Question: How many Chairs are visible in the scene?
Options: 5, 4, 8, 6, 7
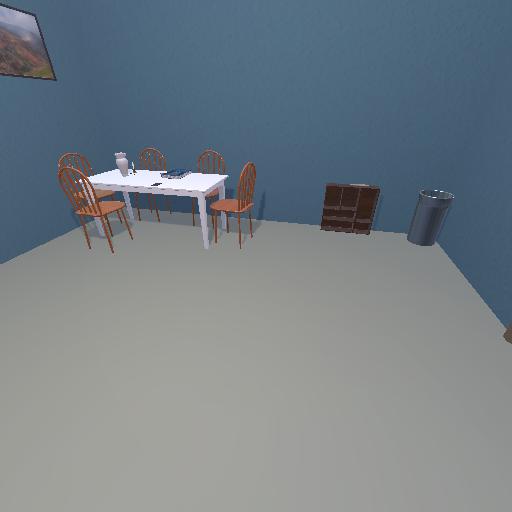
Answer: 5